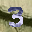
Label: 3